Question: I have a image, I want to add some effects. Hover overlay 'div' I was able to add it. Now what I want to do is to add 'onclick' event and change to another overlay 'div'.
Here is my code, or see the <URL>
'''
<div id="box">
<div id="overlay">
<span id="plus">+</span>
</div>
'''
CSS:
'''
body { background:#e7e7e7;}
#box { width:300px;
height:200px;
float: left;
box-shadow:inset 1px 1px 40px 0 rgba(0,0,0,.45);
border-bottom:2px solid #fff;
border-right:2px solid #fff;
margin:5% auto 0 auto;
background:url(http://ianfarb.com/wp-content/uploads/2013/10/nicholas-hodag.jpg);
background-size:cover;
border-radius:5px;
overflow:hidden;}
#overlay { background:rgba(0,0,0,.75);
text-align:center;
padding:45px 0 66px 0;
opacity:0;
-webkit-transition: opacity .25s ease;}
#box:hover #overlay {
opacity:1;}
#plus { font-family:Helvetica;
font-weight:900;
color:rgba(255,255,255,.85);
font-size:96px; }
'''
I have only hover effect, when I click it should change Plus (+) to Minus (-) and at the bottom of the image 'div' to appear a small div where will be placed a small description.
When the second overlay div is triggered, and I press back on Minus (-) it should change back. I will add here a image so that you can see what I'm trying to do.
In the image bellow you can see the blue 'div' that should appear 'onclick' event.

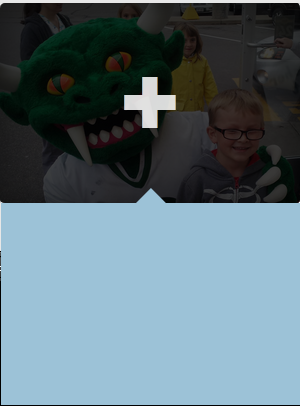
Answer: Firstly, the image appears to be content so it should inline HTML and not a background image and I have proceeded on that basis.
<URL>
'''
<div class="box">
<img src="http://ianfarb.com/wp-content/uploads/2013/10/nicholas-hodag.jpg" alt="" />
<div class="overlay">
<h1 class="plus"></h1>
</div>
<div class="description">
<p>Lorem ipsum dolor.</p>
</div>
</div>
'''
CSS wise, I have taken advantage of absolute positioning, pseudo elements and a little CSS3 transform to get everything in place. The latter allows flexibility in changing some font-sizing choices for the +/- and border sizes of pseudo element (the arrow).
'''
* {
-webkit-box-sizing: border-box;
-moz-box-sizing: border-box;
box-sizing: border-box;
}
.box {
width:300px;
height:200px;
box-shadow:inset 1px 1px 40px 0 rgba(0,0,0,.45);
border-bottom:2px solid #fff;
border-right:2px solid #fff;
margin:5% auto 0 auto;
border-radius:5px;
overflow:hidden;
position: relative;
}
.box img {
display: block;
}
.overlay {
position: absolute;
width:100%;
height:100%;
top:0;
left:0;
background:rgba(0,0,0,.75);
text-align:center;
opacity:0;
-webkit-transition: opacity .25s ease;
}
.box:hover .overlay {
opacity:1;
}
.overlay .plus:before {
content:"+";
margin: 0;
padding: 0;
position: absolute;
top:50%;
left:50%;
font-family:Helvetica;
font-weight:900;
color:rgba(255,255,255,.85);
font-size:6rem;
-webkit-transform:translate(-50%, -50%);
transform:translate(-50%, -50%);
}
.overlay.clicked .plus:before {
content:"-";
}
.description {
display: block;
position: absolute;
width:100%;
height:30%;
background-color: lightblue;
bottom:-30%;
text-align: center;
transition: bottom 0.25s ease;
}
.description:after {
content:"";
position: absolute;
width:0;
height:0;
left:50%;
border-style:solid;
border-color: transparent transparent lightblue transparent;
border-width: 16px;
top:0;
-webkit-transform:translate(-50%, 100%);
}
.overlay.clicked + .description {
bottom:0%;
}
.overlay.clicked + .description:after {
-webkit-transform:translate(-50%, -100%);
}
'''
Finally, a little JQuery to add a clicked (or active) interaction by way of '.toggleClass'.
'''
(function($) {
$(".plus").click(function () {
$(this).parent().toggleClass("clicked");
});
})(jQuery);
'''